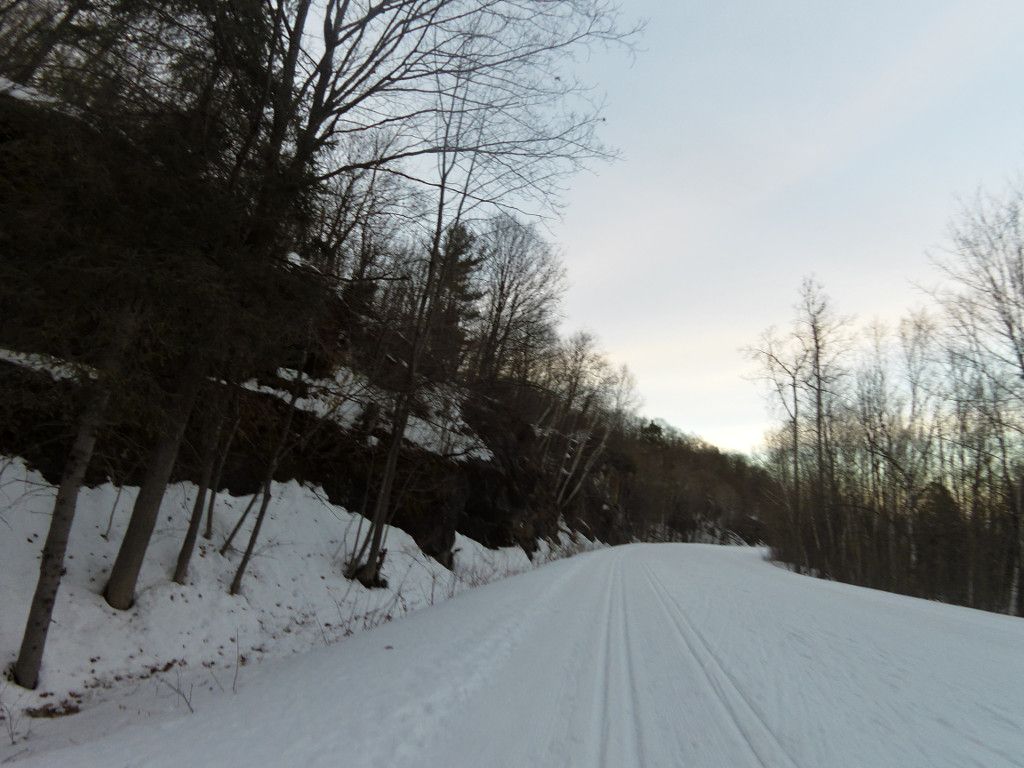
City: ottawa-gatineau